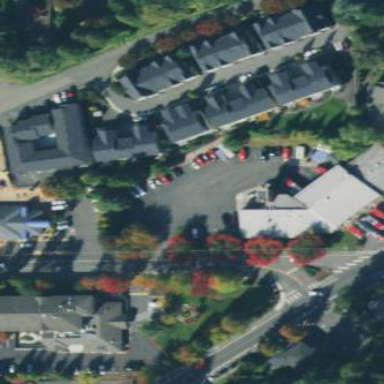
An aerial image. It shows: Fire station building.